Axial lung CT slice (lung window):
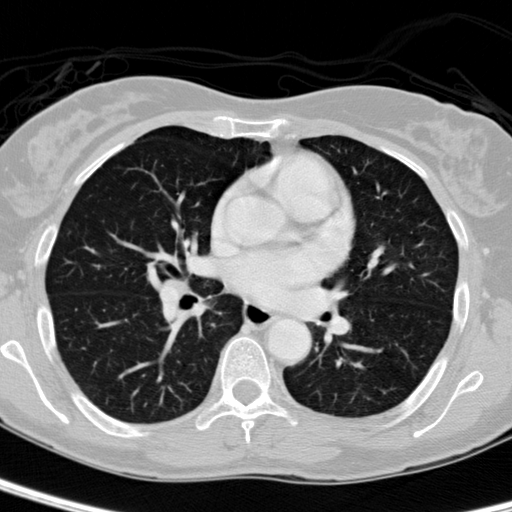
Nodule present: no